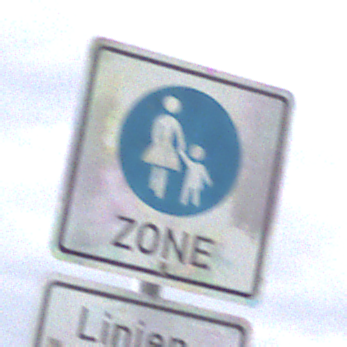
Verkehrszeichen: BeginnFussgaengerzone
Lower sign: BesondereFahrzeugeUndTransportgueter2
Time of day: Midday
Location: Outdoor (Suburban)
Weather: Overcast
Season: NotSpecified
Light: Natural